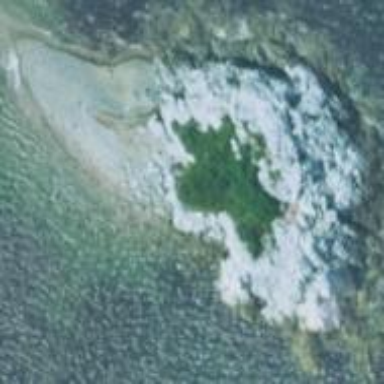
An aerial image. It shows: Islet along the natural coastline.